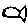
Label: fish